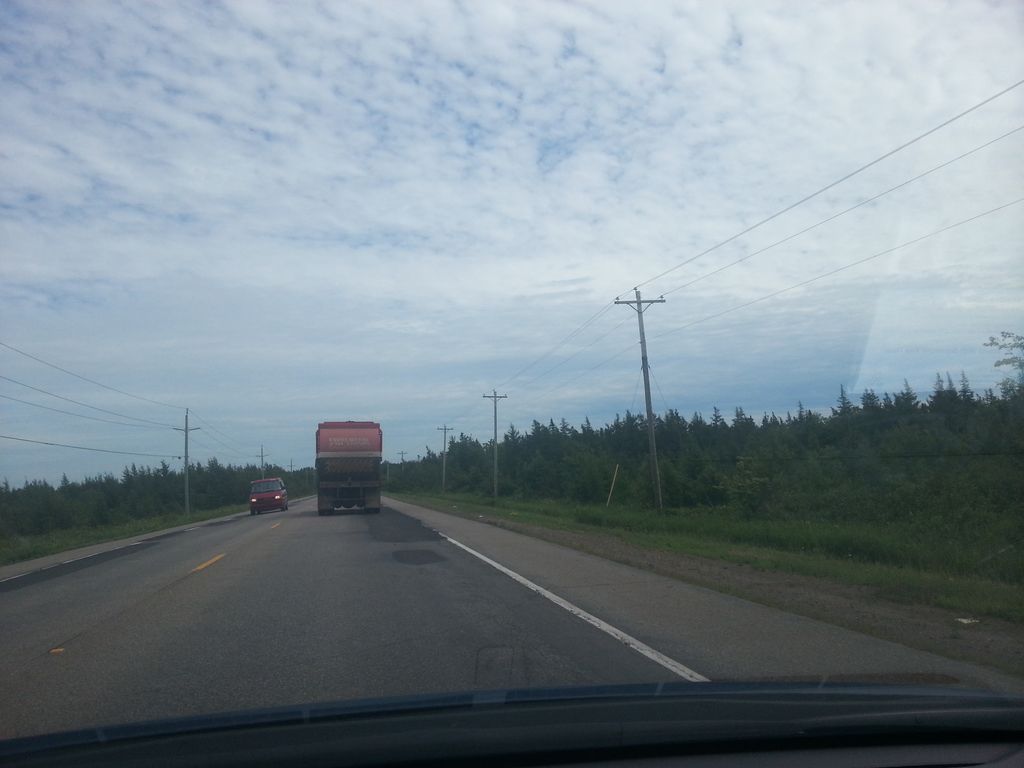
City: charlottetown